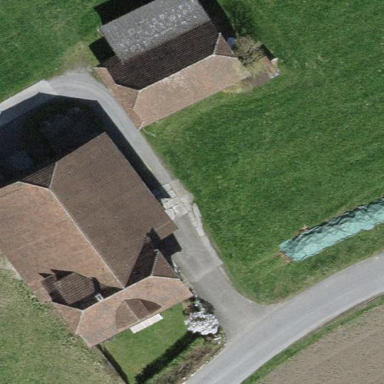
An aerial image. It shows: Farmyard area.